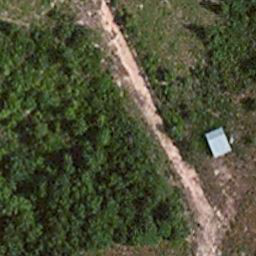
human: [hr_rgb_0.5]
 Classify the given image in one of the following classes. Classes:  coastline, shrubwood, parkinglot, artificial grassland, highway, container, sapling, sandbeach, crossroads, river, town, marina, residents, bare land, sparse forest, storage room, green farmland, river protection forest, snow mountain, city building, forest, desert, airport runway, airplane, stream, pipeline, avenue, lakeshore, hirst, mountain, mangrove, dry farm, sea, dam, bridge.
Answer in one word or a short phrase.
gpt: avenue